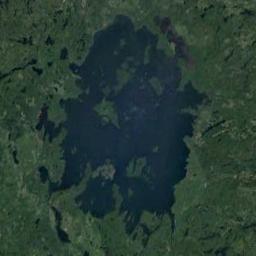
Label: lake